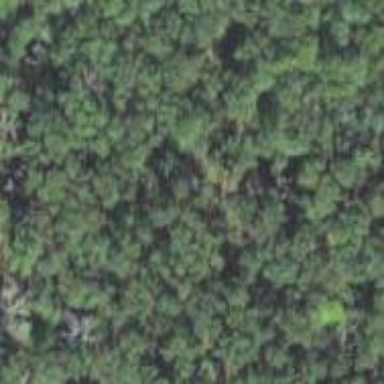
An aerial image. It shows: Mixed woodland area with various types of leaves.